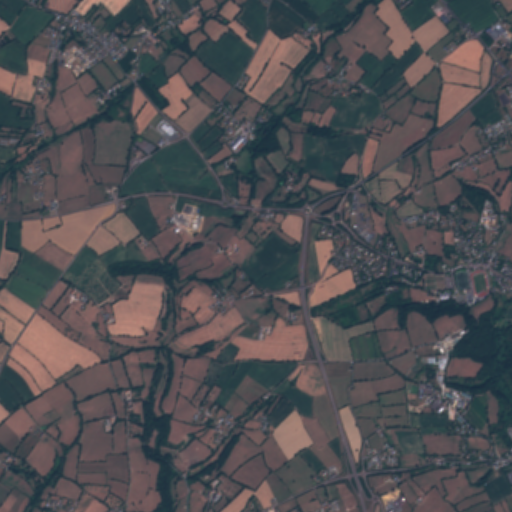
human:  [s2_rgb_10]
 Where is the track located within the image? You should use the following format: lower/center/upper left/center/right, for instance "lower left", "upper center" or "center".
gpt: The track is located in the center right of the image.
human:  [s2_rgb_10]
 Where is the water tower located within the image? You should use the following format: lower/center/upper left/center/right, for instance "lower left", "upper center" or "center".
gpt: The water tower is located in the lower right of the image.
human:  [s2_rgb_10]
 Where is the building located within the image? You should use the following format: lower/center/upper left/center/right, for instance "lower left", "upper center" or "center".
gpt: There is no building in the image.